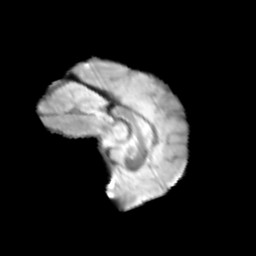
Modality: T2w
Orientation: sagittal
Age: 11
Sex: female
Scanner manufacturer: siemens
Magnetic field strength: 3 T
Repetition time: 3.8 s
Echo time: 0.07 s